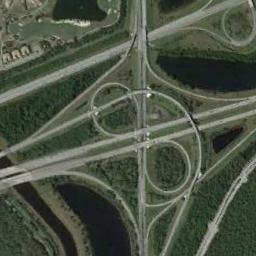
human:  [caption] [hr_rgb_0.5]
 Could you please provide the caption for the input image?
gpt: There are many trees beside the overpass .

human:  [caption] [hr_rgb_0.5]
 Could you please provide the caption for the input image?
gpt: The intricated overpasses is over the roads on the green space .

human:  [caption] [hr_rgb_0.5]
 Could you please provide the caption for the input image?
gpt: The overpass is on the grass next to some lakes .

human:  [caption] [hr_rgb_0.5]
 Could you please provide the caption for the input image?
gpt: An overpass is above the road .

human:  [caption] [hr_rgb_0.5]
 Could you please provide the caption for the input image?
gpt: There are many green trees and some lakes beside the overpass .